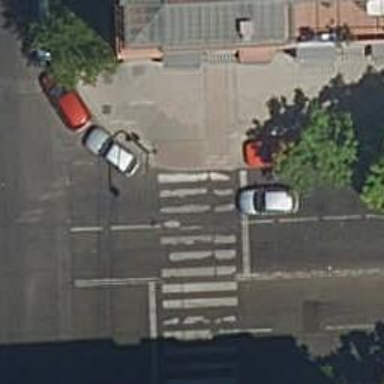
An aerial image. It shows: Road with traffic signals at the crossing.